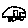
Label: car